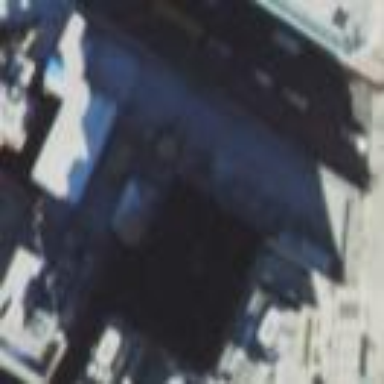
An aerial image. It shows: Building with flat concrete roof.